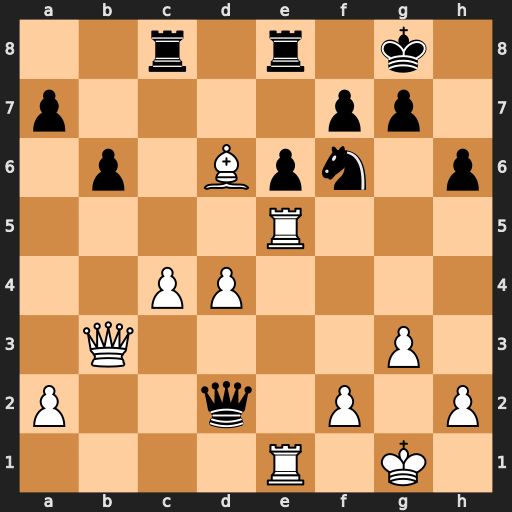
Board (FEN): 2r1r1k1/p4pp1/1p1Bpn1p/4R3/2PP4/1Q4P1/P2q1P1P/4R1K1
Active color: w
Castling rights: -
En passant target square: -
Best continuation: Rd1 Qxd1+ Qxd1